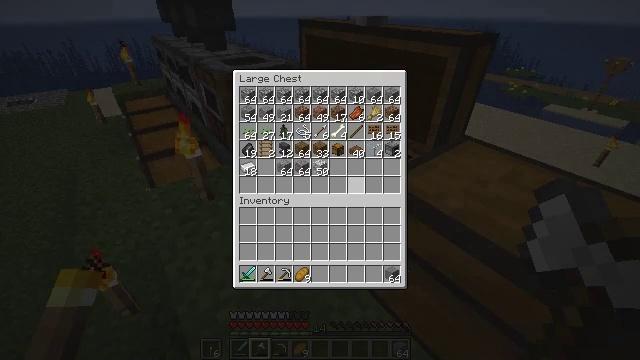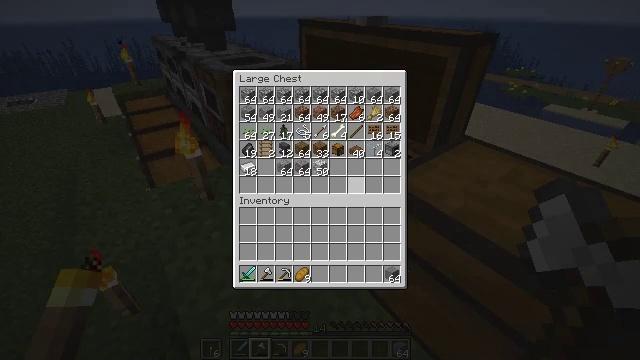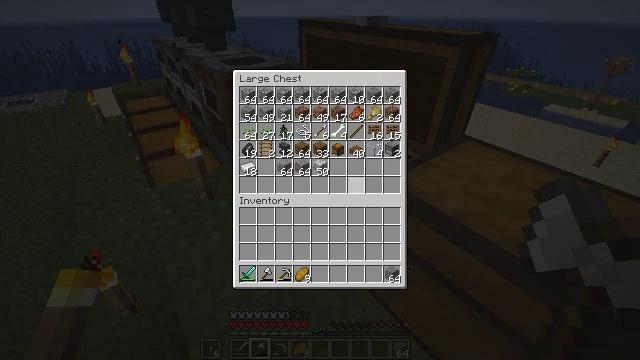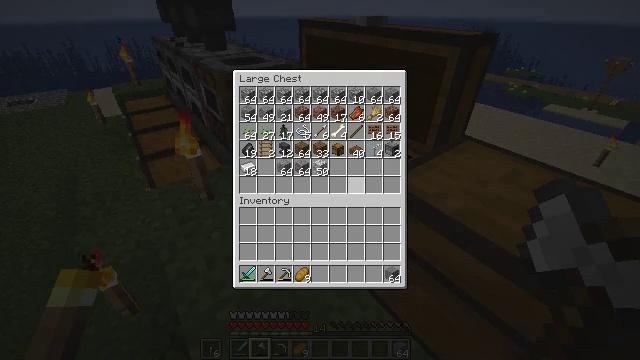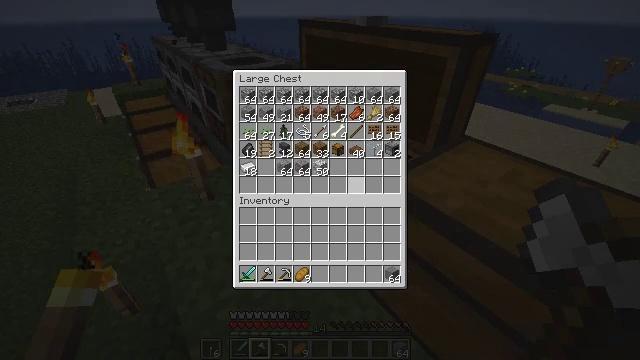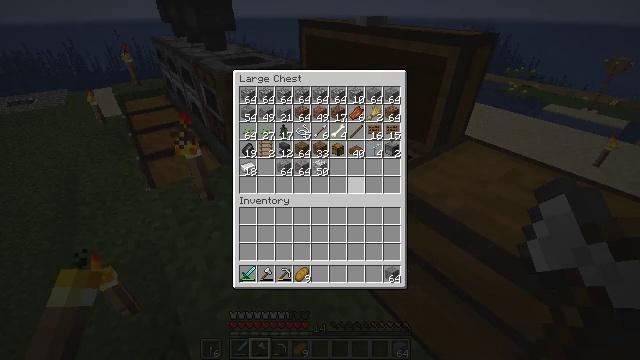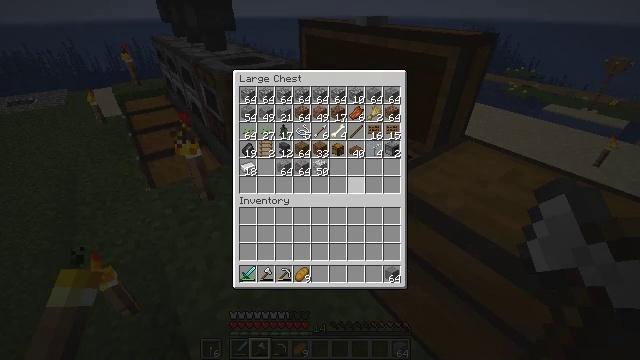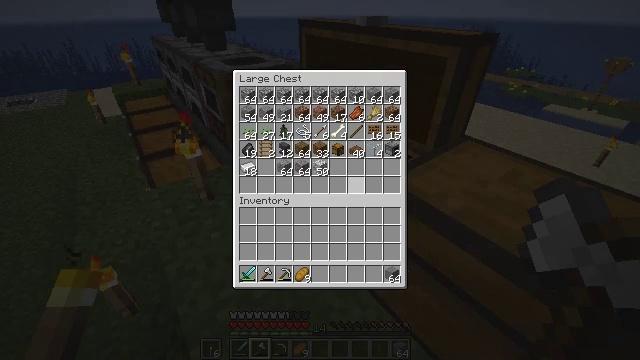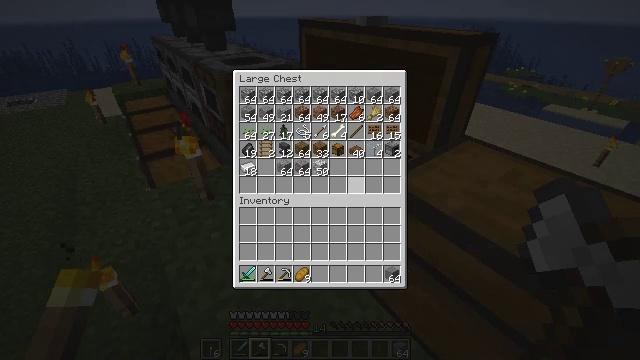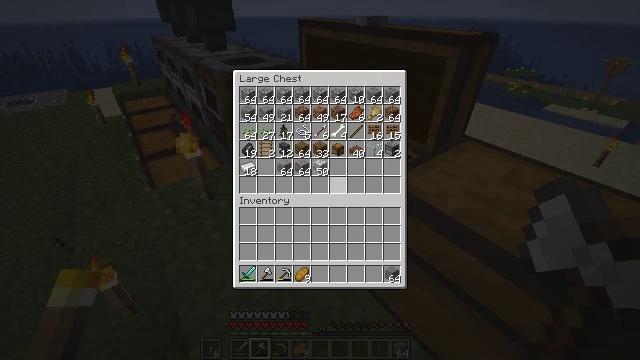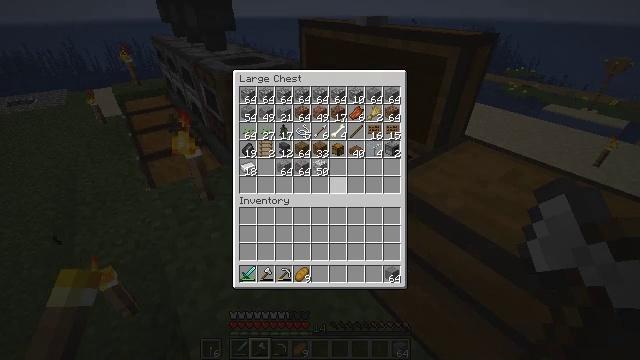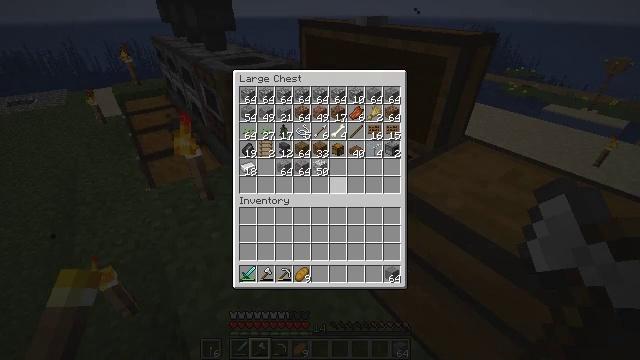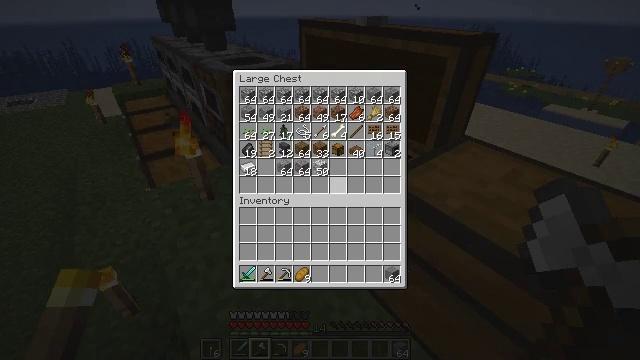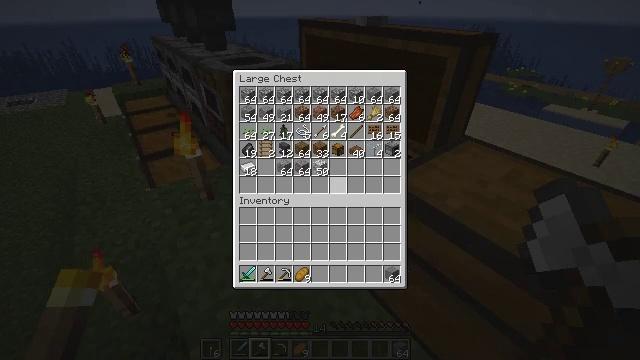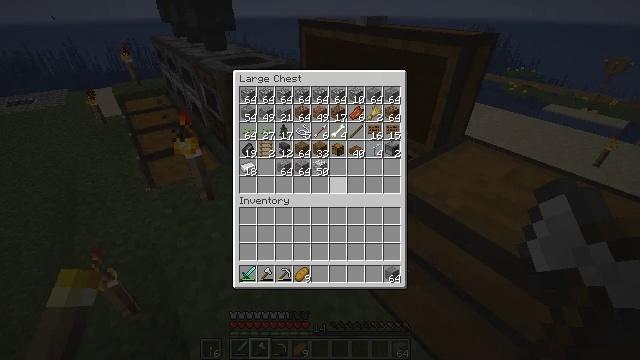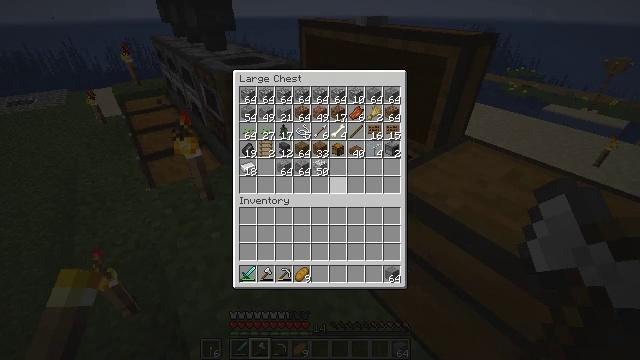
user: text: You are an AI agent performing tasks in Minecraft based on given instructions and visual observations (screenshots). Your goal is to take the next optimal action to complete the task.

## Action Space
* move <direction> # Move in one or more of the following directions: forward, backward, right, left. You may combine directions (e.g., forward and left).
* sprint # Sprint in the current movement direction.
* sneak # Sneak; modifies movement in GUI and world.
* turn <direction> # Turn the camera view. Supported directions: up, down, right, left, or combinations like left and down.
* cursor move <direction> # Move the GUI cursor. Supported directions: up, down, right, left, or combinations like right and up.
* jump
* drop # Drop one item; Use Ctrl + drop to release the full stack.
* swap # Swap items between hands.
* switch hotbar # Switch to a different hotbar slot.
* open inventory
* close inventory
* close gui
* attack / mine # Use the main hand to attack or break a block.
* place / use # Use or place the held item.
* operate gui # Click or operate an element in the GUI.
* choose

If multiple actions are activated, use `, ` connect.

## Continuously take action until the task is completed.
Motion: motion action
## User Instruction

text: Break the grass block.
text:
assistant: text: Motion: no_op
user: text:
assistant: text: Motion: no_op
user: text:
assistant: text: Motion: no_op
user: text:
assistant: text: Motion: no_op
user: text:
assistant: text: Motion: no_op
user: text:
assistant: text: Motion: no_op
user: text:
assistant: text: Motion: no_op
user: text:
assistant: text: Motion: no_op
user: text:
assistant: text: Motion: no_op
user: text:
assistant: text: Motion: no_op
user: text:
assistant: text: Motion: no_op
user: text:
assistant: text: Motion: no_op
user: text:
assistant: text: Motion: no_op
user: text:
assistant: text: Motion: no_op
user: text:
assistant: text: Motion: no_op
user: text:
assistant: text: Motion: no_op
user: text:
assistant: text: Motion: no_op
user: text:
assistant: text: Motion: no_op
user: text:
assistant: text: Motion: no_op
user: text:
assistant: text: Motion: no_op
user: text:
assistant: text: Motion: no_op
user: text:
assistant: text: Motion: no_op
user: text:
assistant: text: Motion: no_op
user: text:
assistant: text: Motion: no_op
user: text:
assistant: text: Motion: no_op
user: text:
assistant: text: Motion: no_op
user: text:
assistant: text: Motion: no_op
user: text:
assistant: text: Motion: no_op
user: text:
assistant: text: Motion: no_op
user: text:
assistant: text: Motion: no_op